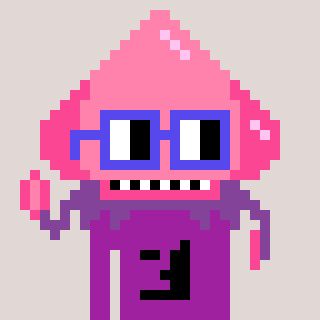
a pixel art character with square blue glasses, a squid-shaped head and a magenta-colored body on a warm background